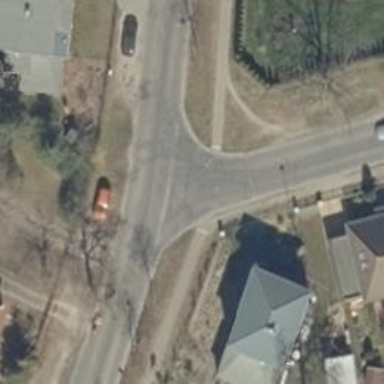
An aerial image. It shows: Unmarked road crossing.